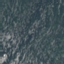
Land use / land cover: HerbaceousVegetation